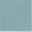
Piece: xx